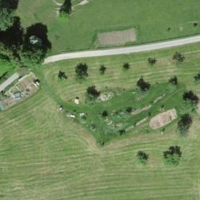
EUNIS habitat code: 24
Species observed at this site:
Leonurus cardiaca